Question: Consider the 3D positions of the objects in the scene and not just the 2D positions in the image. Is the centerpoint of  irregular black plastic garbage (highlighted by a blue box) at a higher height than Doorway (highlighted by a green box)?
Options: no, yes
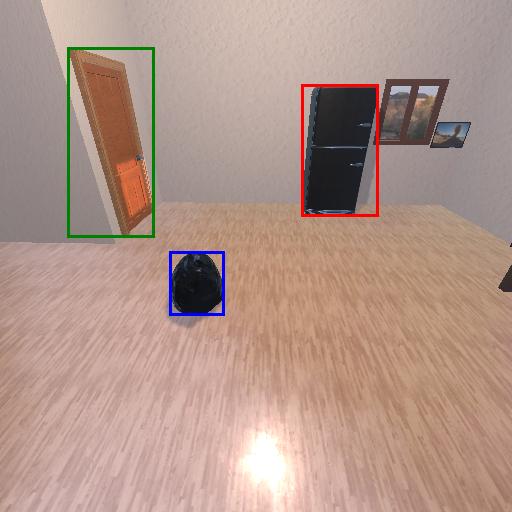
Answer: no